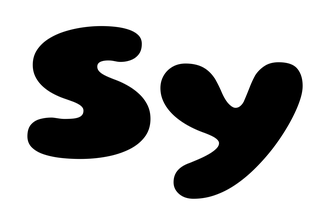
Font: Gluten_ExtraBold